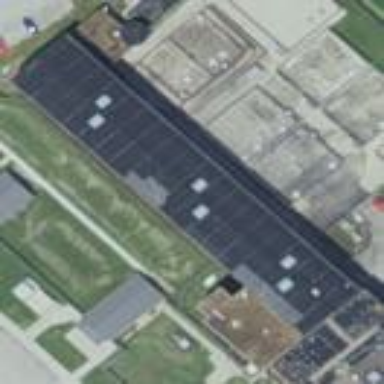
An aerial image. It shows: Prison building.